Question: My problem is that memcache logic inside my cakePHP application is not working on my local system, ever since I set it up here, by taking code from existing setup of teammates. I have checked that Memcached service is running on my system and phpinfo() shows memcache section enabled.
But, things like these are not working -
'''
$this->Memcache->set($key,$value);
'''
CakePHP uses its wrapper for Memcache, v. 0.3.
If I debug like this -
'''
echo "<pre>";
echo "checking";
error_reporting(-1);
$this->Memcache->set($key,$countryNetworkWiseReportData,3600);
echo "finished";
exit;
'''
I get -
> checkingfinished
Strict standards: Non-static method Cache::write() should not be called statically, assuming $this from incompatible context in D:\cake1.2\cake\libs\configure.php on line 690... and similar strict standard notifications for Cache::getInstance() etc.
But note the notifications appear after "checkingfinished", so I am confused if that is actually relevant.
I tried the command -
'''
telnet 127.0.0.1:11211
'''
Which gives -
'''
Connecting To 127.0.0.1:11211...Could not open connection to the host, on port 23: Connect failed
'''
Also tried -
'''
telnet localhost:11211 (in case firewall issues prevent connection to 127.0.0.1)
'''
But got the same error.
I also tried this script called memcache.php. I put '$arr= "127.0.0.1:11211";' in the code and I got this result on my system -

What do I interpret from this data? I am getting a Warning in the Start time section - 'Warning: date(): It is not safe to rely on the system's timezone settings. You are *required* to use the date.timezone setting or the ...'.
So far, it appears to me that connection to the default port 11211 is due to some reason not allowed in my cakePHP project code. But again, how then memcache.php is able to connect to the memcache server and able to display those data.
Thanks to Tudor Constantin, doing 'telnet 127.0.0.1 11211' does not throw any error anymore, shows an empty screen... which I guess is fine.
I checked further in code, we have model functions which have logic like this -
'''
if(!$this->memcacheCommon())
{
$this->log('Error in memcache', LOG_DEBUG);
die('Error in memcache');
}
//like in others system, in my system too, it passes above condition
$memcachedata = $this->Memcache->get($key);
//does not return data in my system, because $this->Memcache->set($key,$data); never sets the data correctly.
if(got data from memcache)
{
//Return that data
}
else
{
//Get data from database
$this->Memcache->set($key,$data); //does not the data in my setup - set() function returns false
}
'''
So, I went inside the set() function of class CakeMemcache(), and there is this line in the end
'''
return @$this->_Memcache_cluster_new->set($key, $var, 0, time()+$expires);
'''
this returns false, and I don't know what to debug from here.
One more thing that is confusing me is memcacheCommon() inside app_model.php has these lines -
'''
$this->Memcache = new CakeMemcache();
$this->Memcache->_connect();
'''
And inside CakeMemcache()->_connect(), there are these lines -
'''
$this->_Memcache_standalone =& new Memcache();
$this->_Memcache_cluster_new =& new Memcache();
'''
I am not sure what exactly do they do.
Will appreciate any pointers... thanks
I have somehow lost the earlier memcache.php file, using which I got the above graphical memcache usage display (had posted the pic of the output I got, above). I later downloaded memcache-3.0.6 from <URL> and tried running the example.php and memcache.php files which are present inside the archive.
, running example.php gives me following error -
'''
Notice: memcache_connect(): Server localhost (tcp 11211) failed with: A connection attempt failed because the connected party did not properly respond after a period of time, or established connection failed because connected host has failed to respond.
Warning: memcache_connect(): Can't connect to localhost:11211, A connection attempt failed because the connected party did not properly respond after a period of time, or established connection failed because connected host has failed to respond.
Connection to memcached failed
'''
I checked that memcached service is running (in windows services list).
Also 'telnet localhost 11211' does not give any error and shows an empty command window.
, running memcache.php and entering the credentials, gives me the following, on clicking all the tabs (Refresh Data, View Host stats, variables ) -
'''
Notice: Use of undefined constant values - assumed 'values' in path o
ile\memcache.php on line 57
Cant connect to✌️a
'''
Line 57 was -
'''
function get_host_port_from_server($server){
$values = explode(':', $server);
if (($values[0] == 'unix') && (!is_numeric( $values[1]))) {
return array($server, 0);
}
else {
return values; //line 57
}
}
'''
How come that was values, I downloaded it from <URL>. After I changed it to 'return $values;' I got ->
'''
Cant connect to:mymemcache-server1:11211
'''
. I don't exactly remember how earlier I was able to get that memcache server graph (I posted the pic above).
, on command line, after connecting via telnet, command 'stats' gives the following -
'''
STAT pid 1584
STAT uptime 2856
STAT time <PHONE>
STAT version 1.2.1
STAT pointer_size 32
STAT curr_items 0
STAT total_items 0
STAT bytes 0
STAT curr_connections 1
STAT total_connections 3
STAT connection_structures 2
STAT cmd_get 0
STAT cmd_set 0
STAT get_hits 0
STAT get_misses 0
STAT bytes_read 7
STAT bytes_written 0
STAT limit_maxbytes 67108864
END
'''
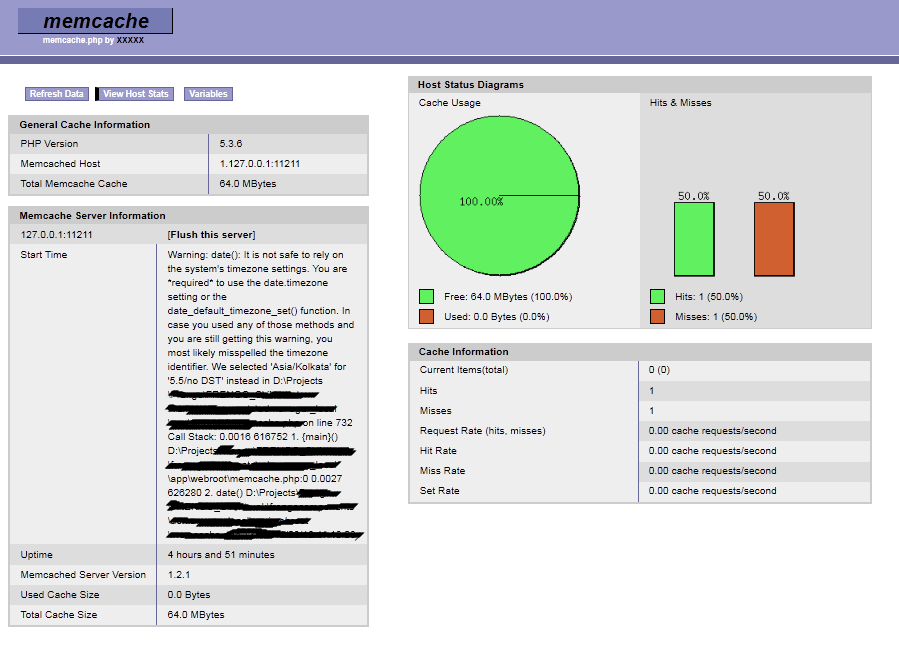
Answer: Yay! I found the solution!! It started working after I changed 'localhost' to '127.0.0.1' in the '/app/config/fcore.php' file.
Made the following changes -
'''
# Memcache server constants
define('MEMCACHE_SERVER', 'localhost:11211');
define('MEMCACHE_SERVER_CLUSTER', 'localhost:11211');
define('MEMCACHE_SERVER_CLUSTER_NEW', 'localhost:11211');
'''
to
'''
# Memcache server constants
define('MEMCACHE_SERVER', '127.0.0.1:11211');
define('MEMCACHE_SERVER_CLUSTER', '127.0.0.1:11211');
define('MEMCACHE_SERVER_CLUSTER_NEW', '127.0.0.1:11211');
'''
Oh, I suffered so much due to this and I think I could not, in my life, fix this.
Luckily, our team setup a new repository for the project with '127.0.0.1' instead of 'localhost' and when I took checkout memcache started working and later I realized this was the reason.